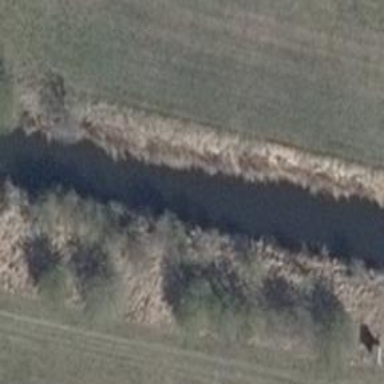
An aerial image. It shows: Canal.